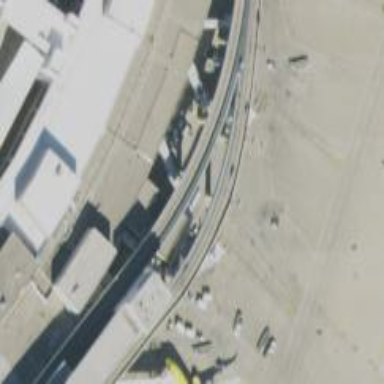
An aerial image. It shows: Airport gate.